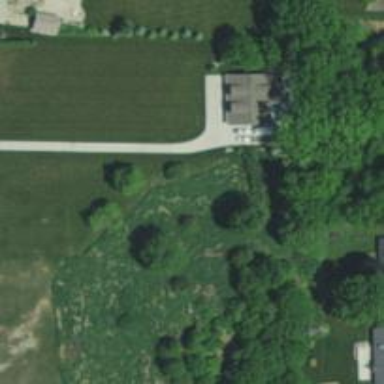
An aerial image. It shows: Driveway.